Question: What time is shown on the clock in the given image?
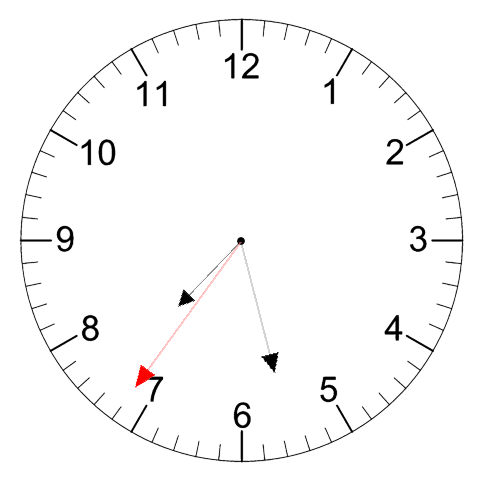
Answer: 07:27:36